Question: I'm trying to use JMeter 5.0 <URL>
> Search feature has been improved to allow you to iterate in the tree over search results and do necessary replacements through Next/Previous/Replace/Replace/Find buttons
I can search and find occurrences and find text, but I can't replace it using Replace/Replace All/Replace & Find
Replace All report as 'Replaced 0 occurrences'
Replace or Replace & Find returns error:
'''
2018-09-26 10:23:49,276 ERROR o.a.j.JMeter: Uncaught exception:
java.lang.ArrayIndexOutOfBoundsException: null
'''
Example trying to replace text:

How should I use the replace feature?
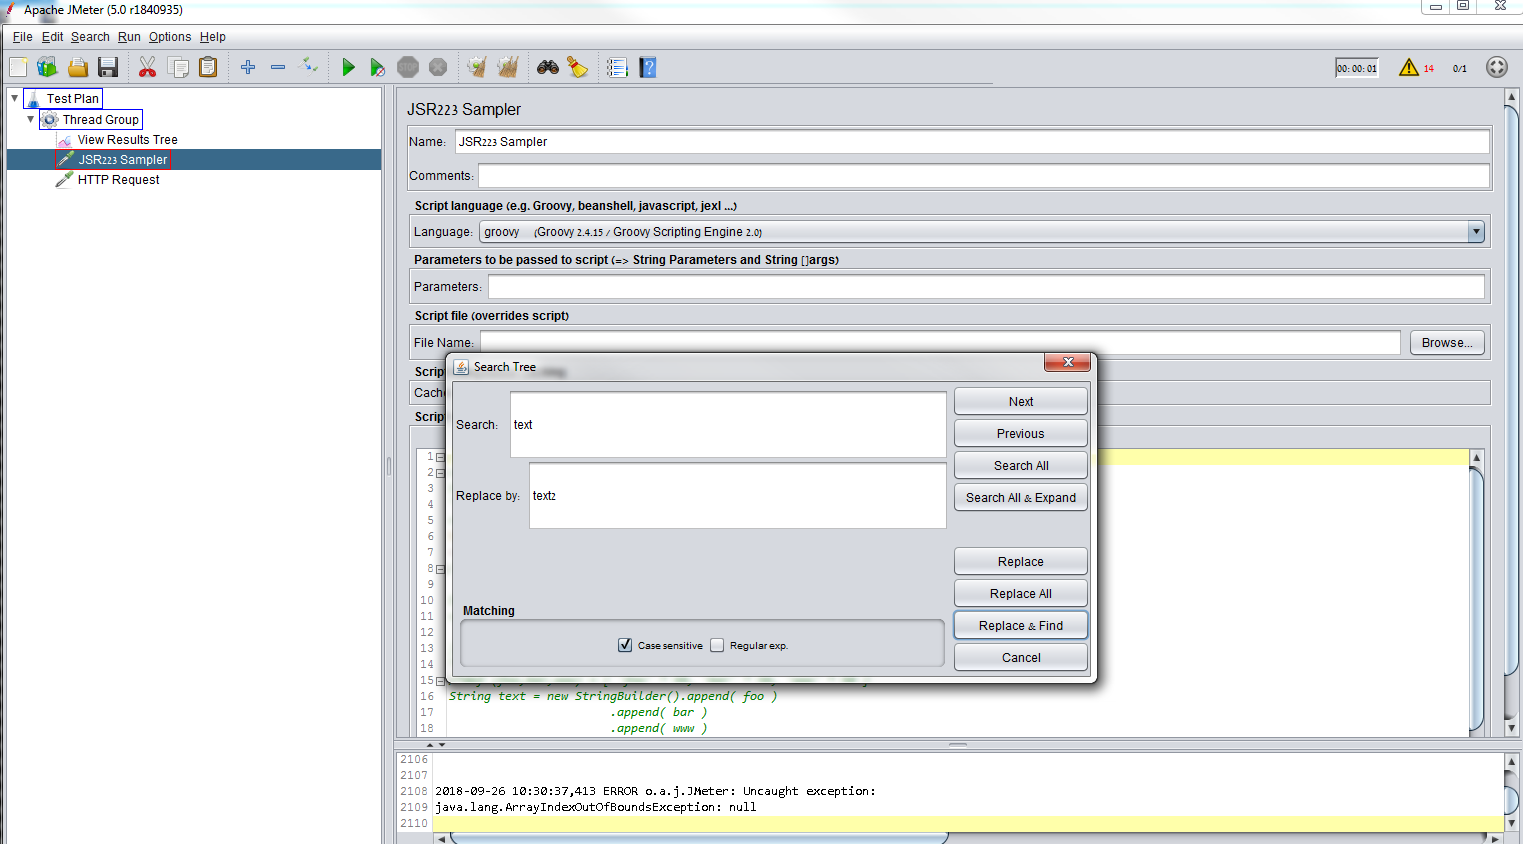
Answer: This looks like a bug opened under:
- <URL>
Replacement is not available in JSR223 Test Elements but search should not fail.
Note that Search/Replace feature is not a full search/replace feature as it is intended for correlation:
- -